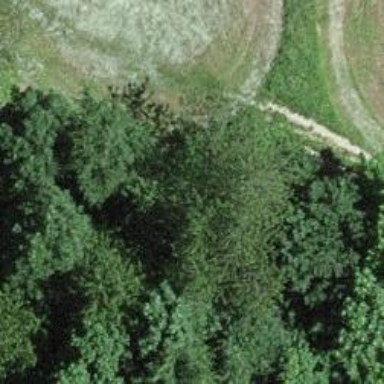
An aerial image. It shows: Path.